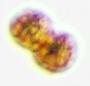
Label: Margalefidinium